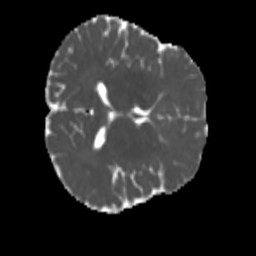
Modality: MD
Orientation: axial
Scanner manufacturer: siemens
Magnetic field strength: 3 T
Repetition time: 4 s
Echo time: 0.0594 s